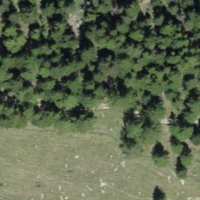
EUNIS habitat code: 23
Species observed at this site:
Colias palaeno